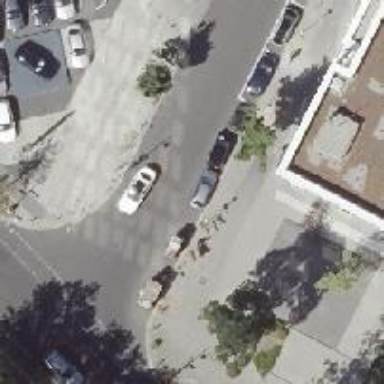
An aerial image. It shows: Taxi stand.